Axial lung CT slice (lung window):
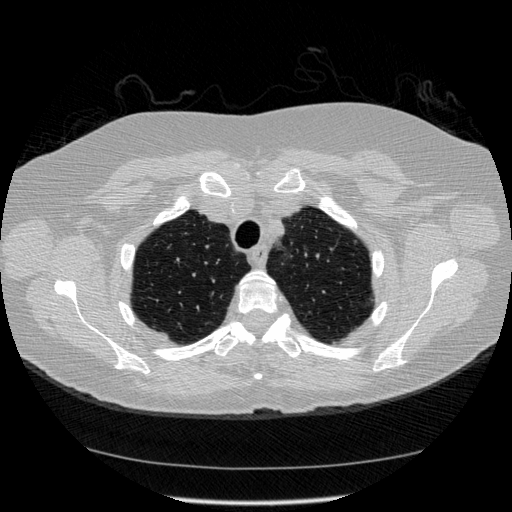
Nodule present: no